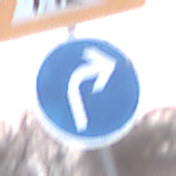
Verkehrszeichen: VorgeschriebeneFahrtrichtungRechts
Zusatzzeichen oben: Arbeitsstelle
Umgebung: Outdoor, Nature
Tageszeit: SunriseSunset
Wetter: Clear
Licht: Natural
Jahreszeit: NotSpecified
Kontrast: LowContrast